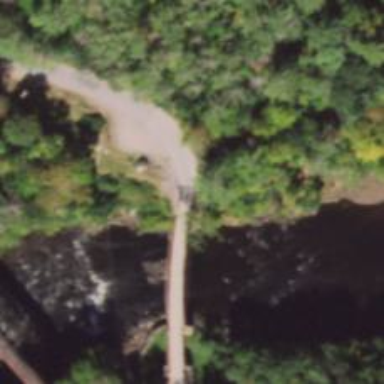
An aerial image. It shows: Historic bridge on residential road.